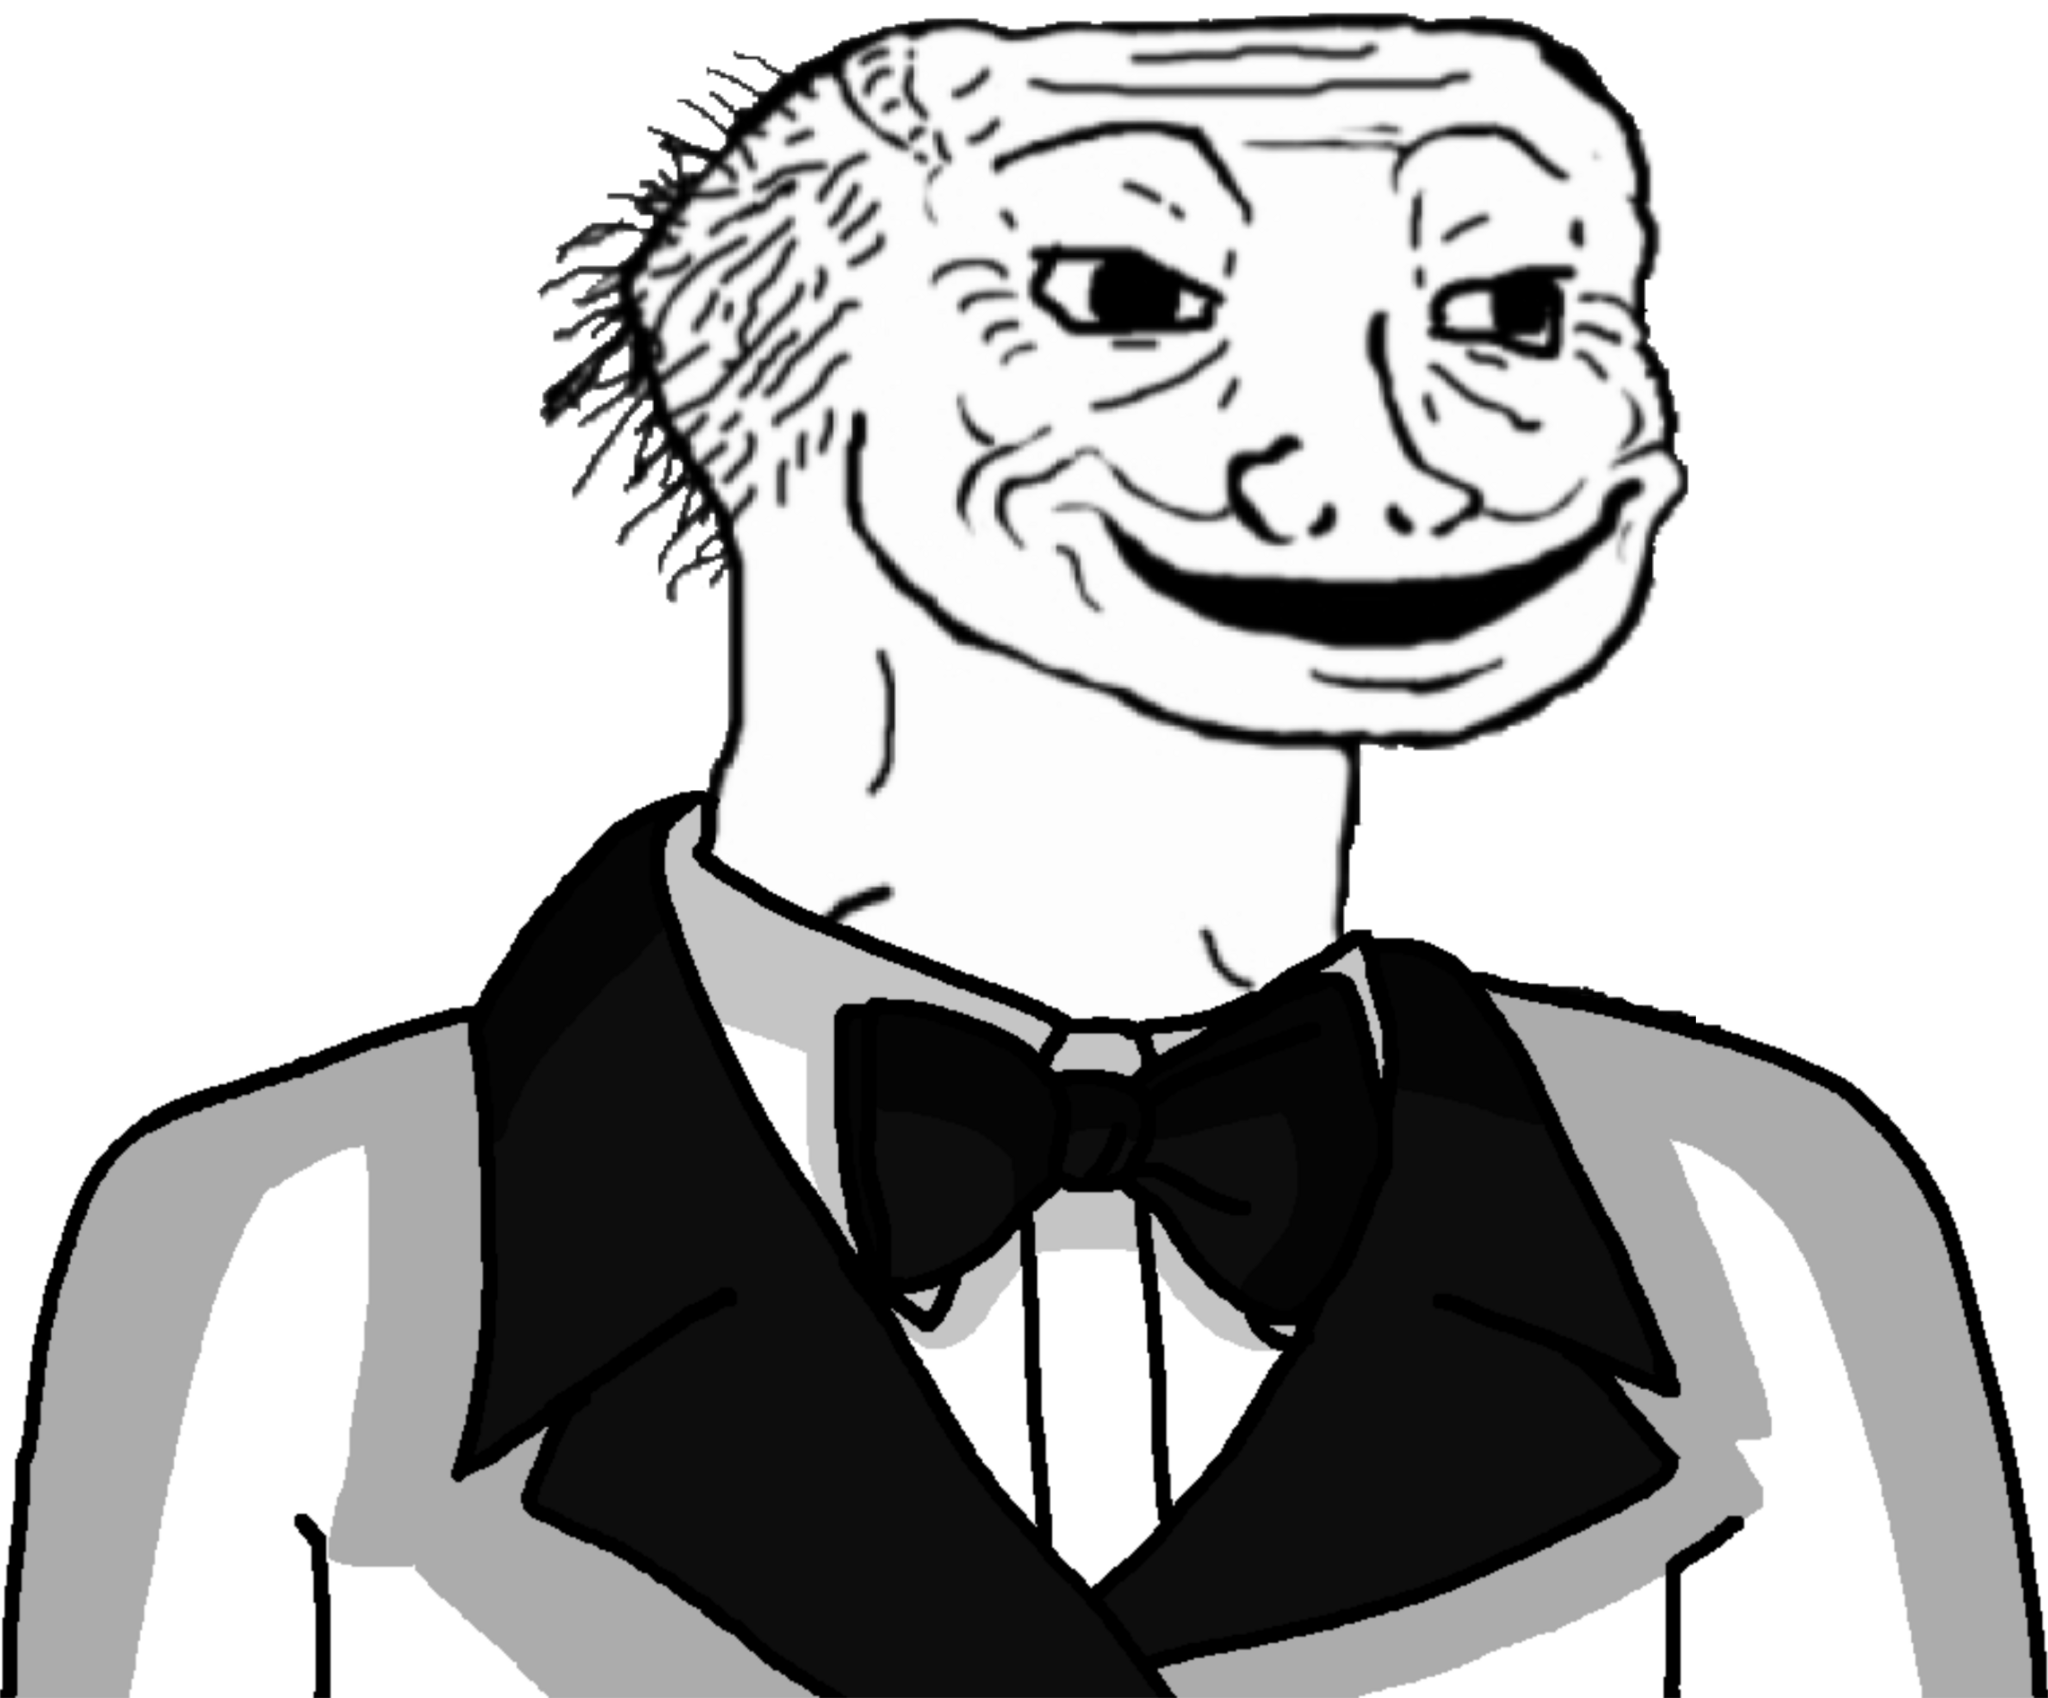
Label: 5_Brainlet